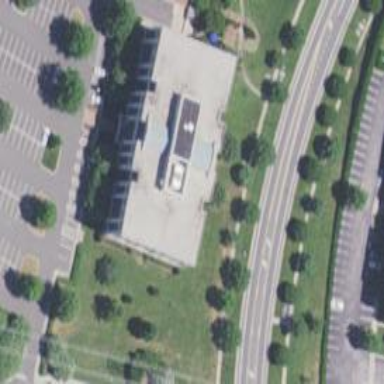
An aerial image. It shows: Commercial building.